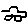
Label: car